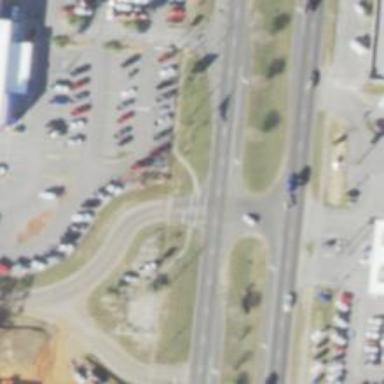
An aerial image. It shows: Footway crossing with marked asphalt surface.